九年级 · 度量几何学
(本小题 8.0 分)

如图, 在 $R t \triangle A B C$ 中, $\angle C=90^{\circ}, B C=6, \tan A=\frac{1}{2}$, 求 $A B$ 的长和 $\sin B$ 的值.

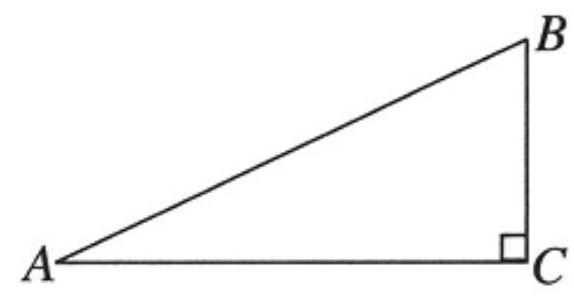
答案: 解: :在 $R t \triangle A B C$ 中, $\angle C=90^{\circ}, B C=6, \tan A=\frac{B C}{A C}=\frac{1}{2}$,

$\therefore A C=12$,

$\therefore A B=\sqrt{A C^{2}+B C^{2}}=\sqrt{12^{2}+6^{2}}=6 \sqrt{5}$,

$\therefore \sin B=\frac{A C}{A B}=\frac{12}{6 \sqrt{5}}=\frac{2 \sqrt{5}}{5}$.

【解析】本题是一道关于解直角三角形的题, 需结合勾股定理和三角函数的知识求解.